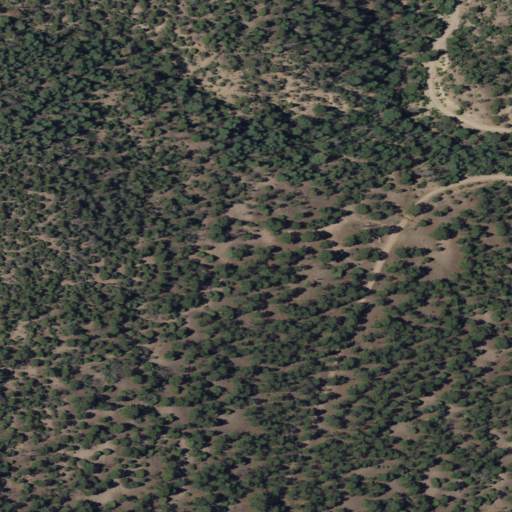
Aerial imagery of gap in New Mexico named Monument Saddle containing only evergreen forest